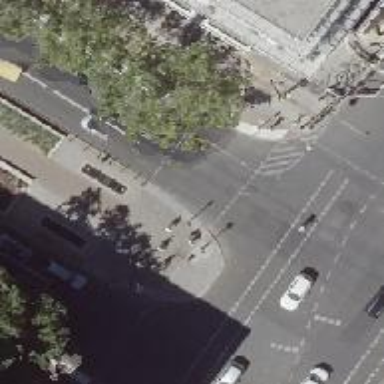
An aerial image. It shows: Asphalt footway with marked crossing equipped with traffic signals.